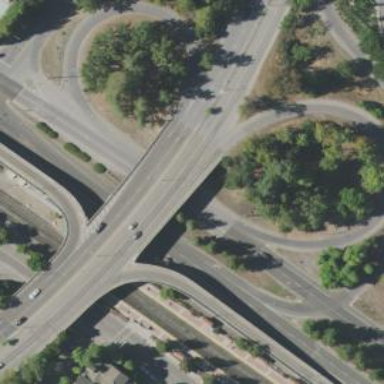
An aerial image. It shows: Primary link highway that goes over bridge.